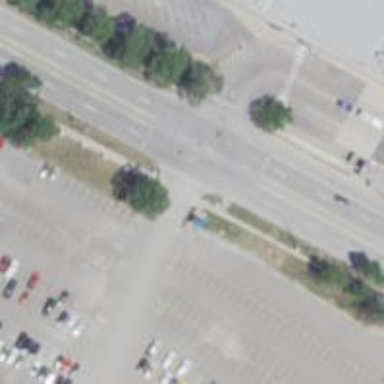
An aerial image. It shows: Marked road crossing.